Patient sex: M
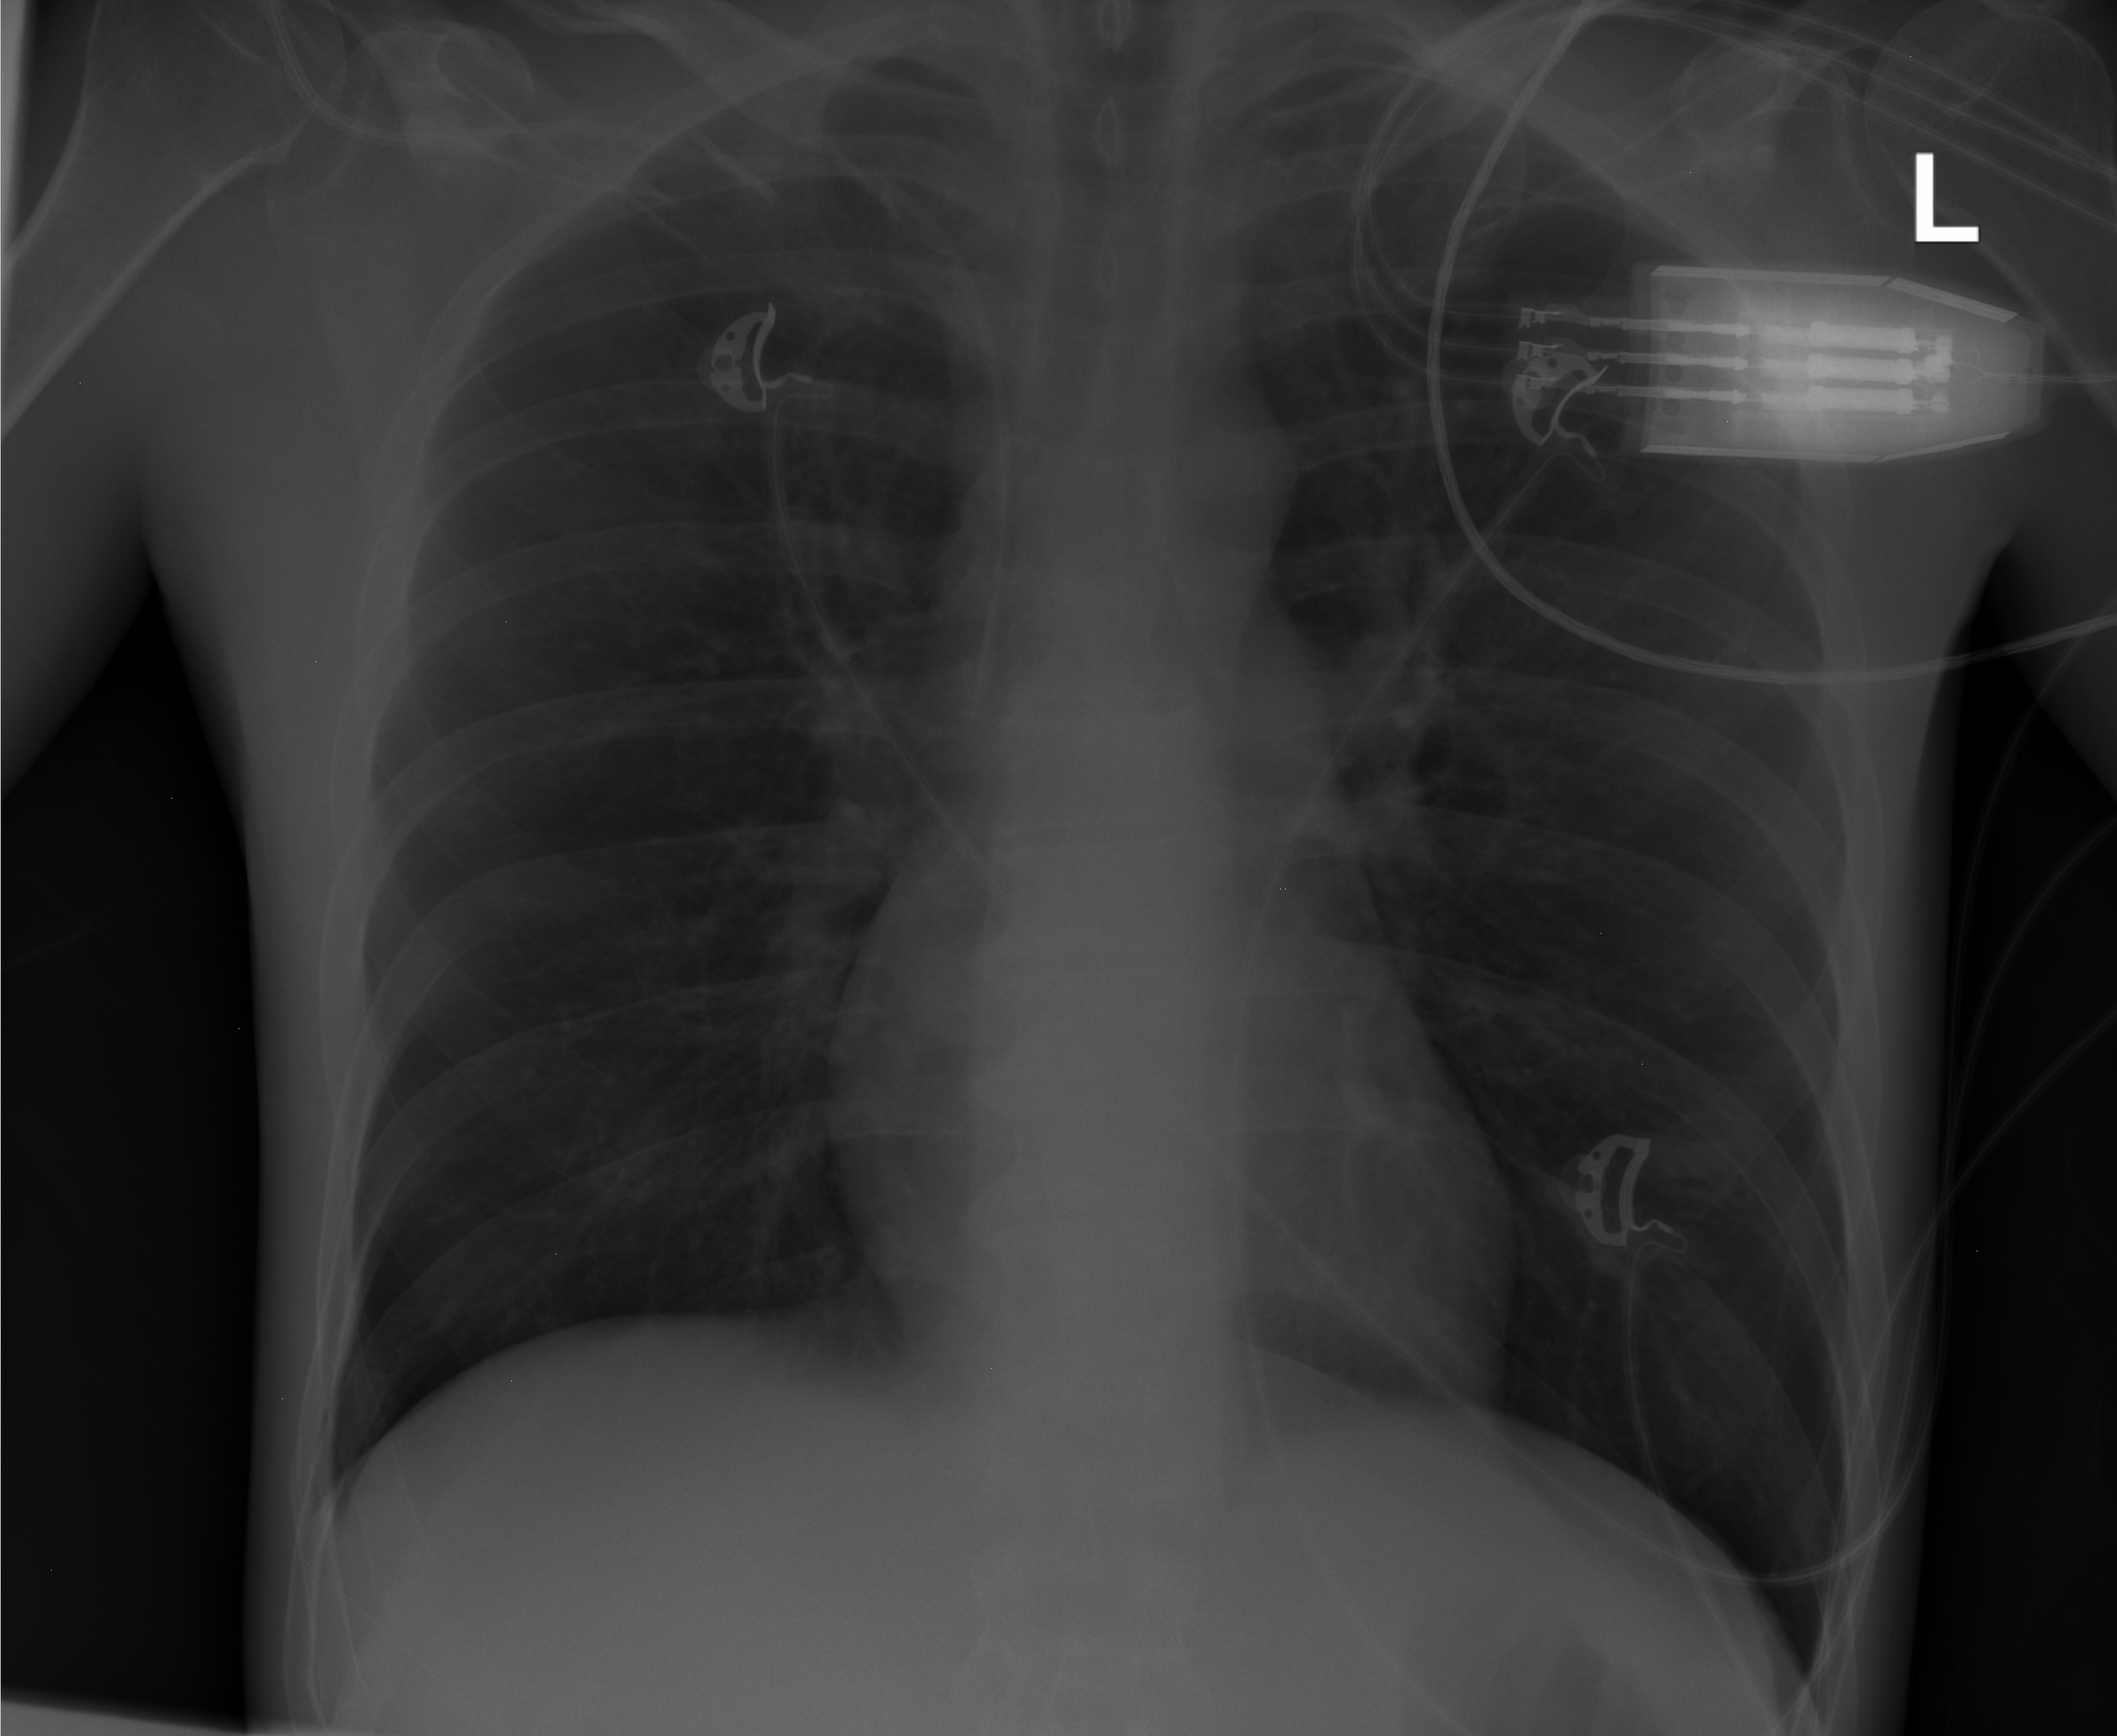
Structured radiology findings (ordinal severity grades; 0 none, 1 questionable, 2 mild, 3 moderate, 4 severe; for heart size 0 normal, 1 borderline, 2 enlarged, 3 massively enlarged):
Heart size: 0
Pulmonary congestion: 0
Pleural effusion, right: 0
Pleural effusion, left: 0
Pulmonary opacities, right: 0
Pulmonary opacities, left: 0
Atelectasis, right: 2
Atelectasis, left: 2